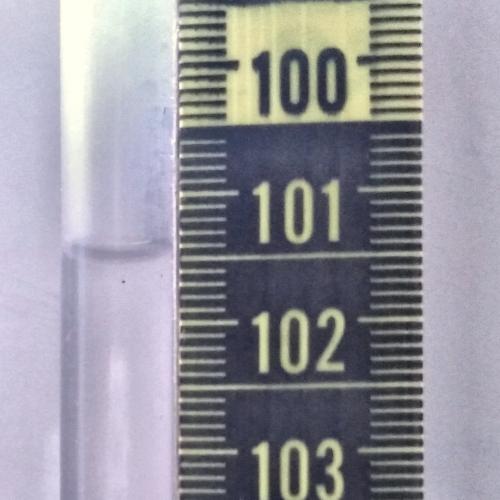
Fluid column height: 101.4 cm